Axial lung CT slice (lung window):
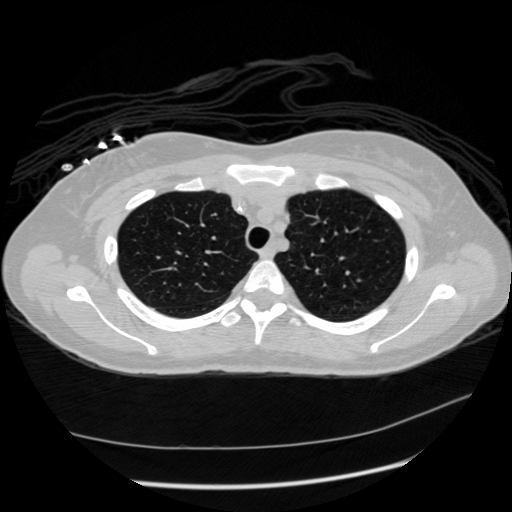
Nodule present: no